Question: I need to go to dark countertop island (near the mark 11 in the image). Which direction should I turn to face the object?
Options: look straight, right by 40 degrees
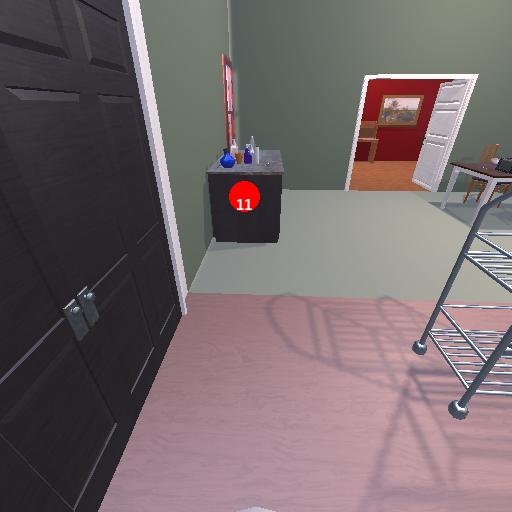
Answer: look straight